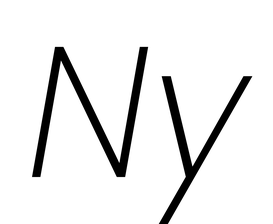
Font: Poppins-ExtraLightItalic